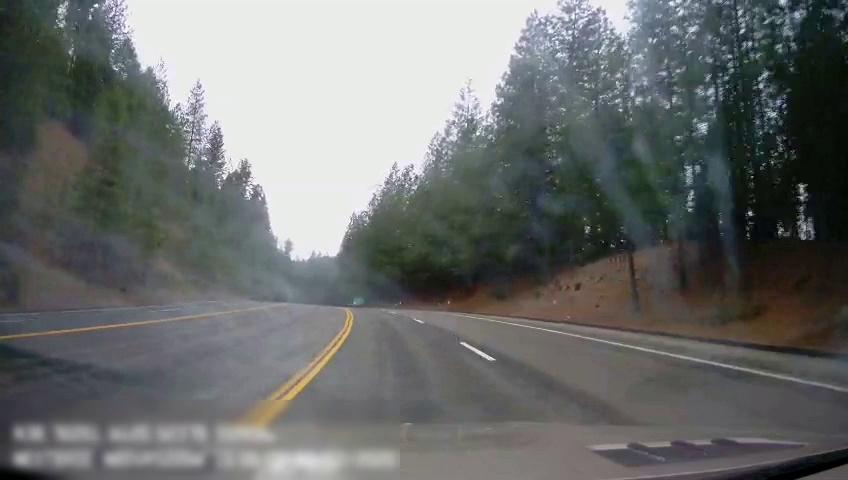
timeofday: Day
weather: Cloudy
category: Drivable Space
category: Lanes | Opposite Lane
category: Lanes | Opposite Lane
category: Lanes | Alternate Lane
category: Lanes | Opposite Lane
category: Lanes | Current Lane
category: Lanes | Current Lane